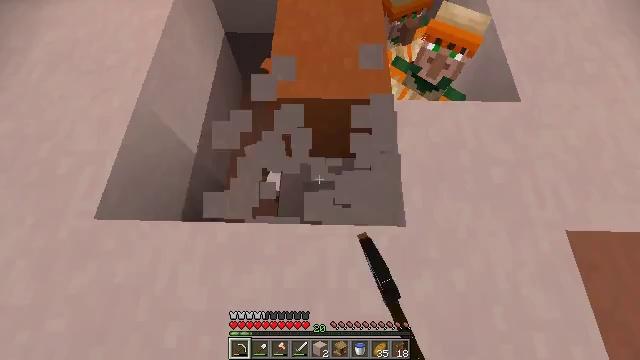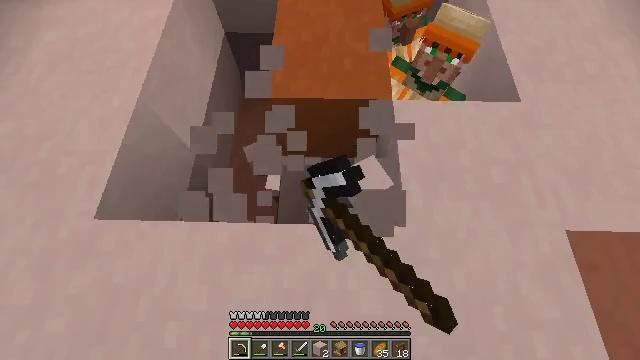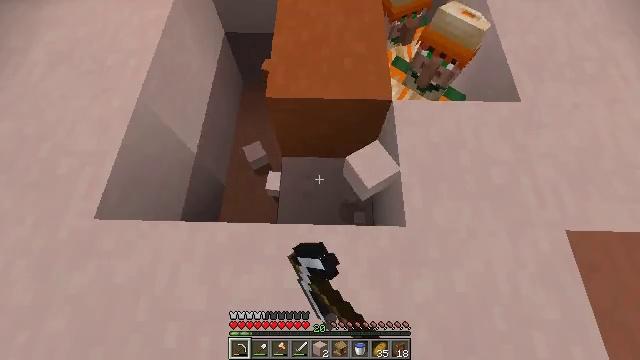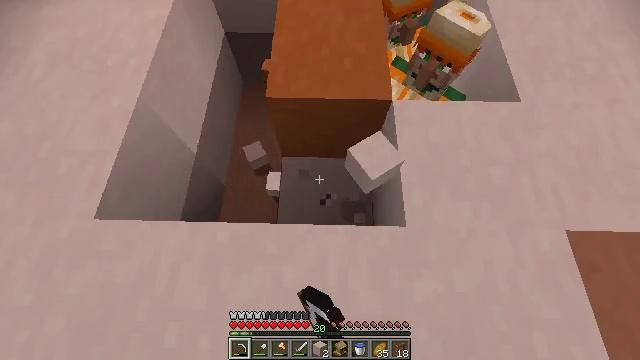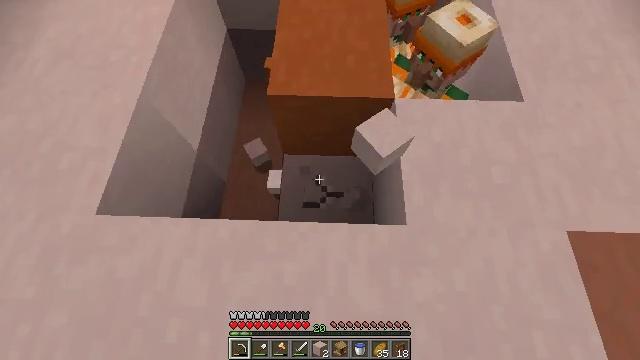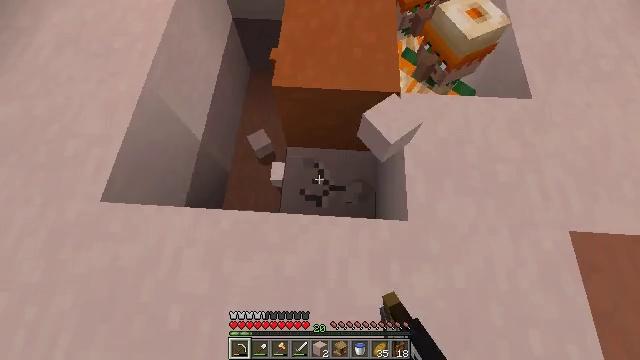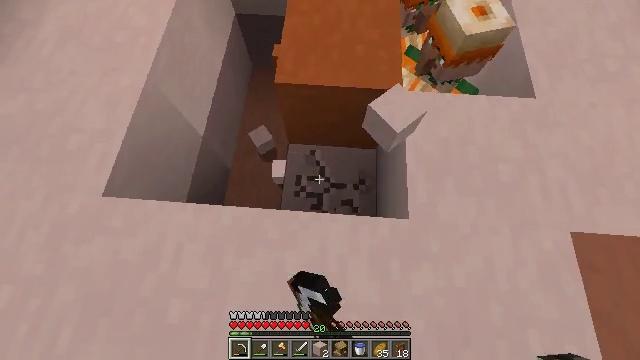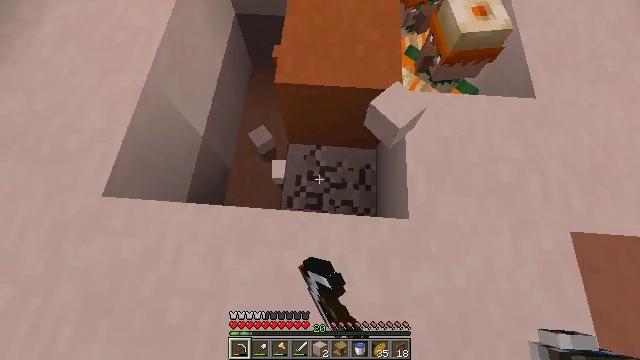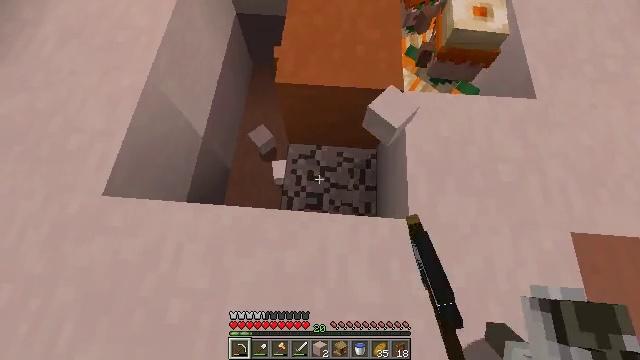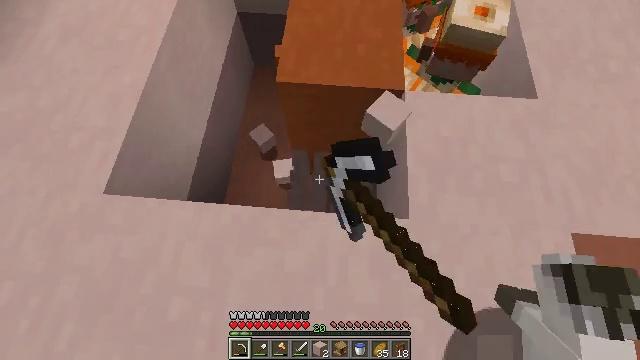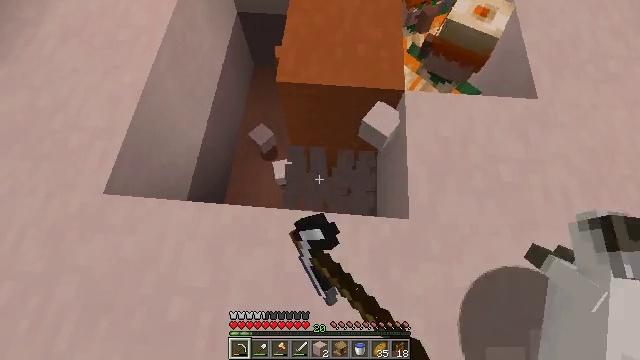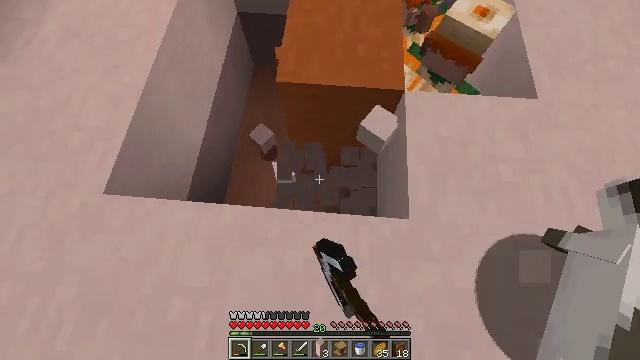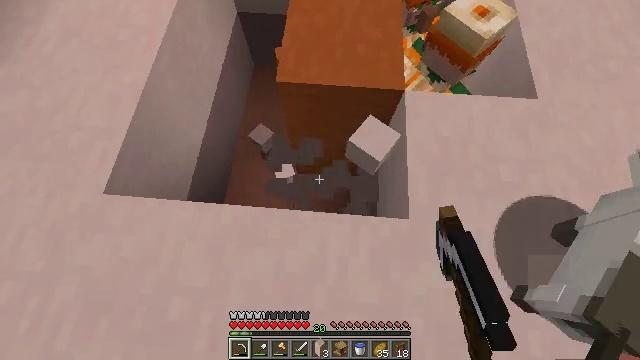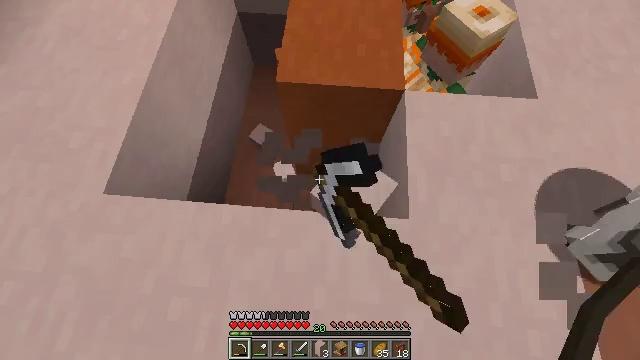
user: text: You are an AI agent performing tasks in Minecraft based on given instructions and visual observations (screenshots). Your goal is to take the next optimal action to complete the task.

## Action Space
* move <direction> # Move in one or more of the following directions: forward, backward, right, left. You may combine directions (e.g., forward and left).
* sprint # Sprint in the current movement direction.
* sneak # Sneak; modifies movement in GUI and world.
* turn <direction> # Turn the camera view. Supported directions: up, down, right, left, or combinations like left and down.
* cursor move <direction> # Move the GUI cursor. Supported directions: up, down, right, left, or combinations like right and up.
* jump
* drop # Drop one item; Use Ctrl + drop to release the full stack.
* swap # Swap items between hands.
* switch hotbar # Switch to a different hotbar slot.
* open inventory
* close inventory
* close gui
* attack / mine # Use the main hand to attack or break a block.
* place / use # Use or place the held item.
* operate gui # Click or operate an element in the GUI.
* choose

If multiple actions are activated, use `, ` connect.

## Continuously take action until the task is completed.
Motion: motion action
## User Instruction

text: Dig up the light gray terracotta.
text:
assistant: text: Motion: attack / mine
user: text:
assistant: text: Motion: attack / mine
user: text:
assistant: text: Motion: attack / mine
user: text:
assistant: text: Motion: attack / mine
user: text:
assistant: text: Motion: turn left and down, attack / mine
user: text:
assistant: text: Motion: attack / mine
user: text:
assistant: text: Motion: attack / mine
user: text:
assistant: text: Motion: attack / mine
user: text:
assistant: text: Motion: attack / mine
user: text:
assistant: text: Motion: attack / mine
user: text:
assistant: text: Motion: attack / mine
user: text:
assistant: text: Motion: attack / mine
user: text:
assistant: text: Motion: attack / mine
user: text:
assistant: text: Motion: attack / mine